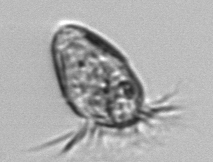
Label: Strombidium_morphotype1